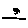
Label: line